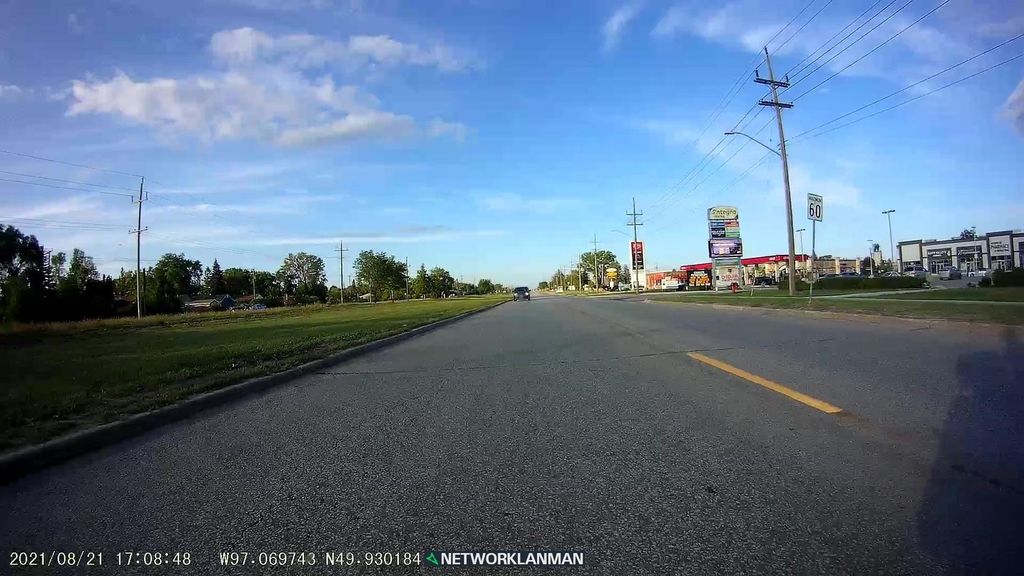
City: winnipeg